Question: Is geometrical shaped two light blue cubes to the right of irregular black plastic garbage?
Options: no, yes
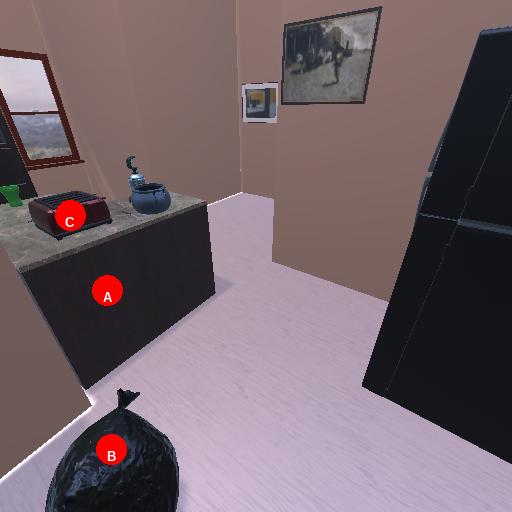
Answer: no